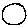
Label: circle